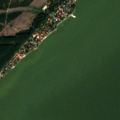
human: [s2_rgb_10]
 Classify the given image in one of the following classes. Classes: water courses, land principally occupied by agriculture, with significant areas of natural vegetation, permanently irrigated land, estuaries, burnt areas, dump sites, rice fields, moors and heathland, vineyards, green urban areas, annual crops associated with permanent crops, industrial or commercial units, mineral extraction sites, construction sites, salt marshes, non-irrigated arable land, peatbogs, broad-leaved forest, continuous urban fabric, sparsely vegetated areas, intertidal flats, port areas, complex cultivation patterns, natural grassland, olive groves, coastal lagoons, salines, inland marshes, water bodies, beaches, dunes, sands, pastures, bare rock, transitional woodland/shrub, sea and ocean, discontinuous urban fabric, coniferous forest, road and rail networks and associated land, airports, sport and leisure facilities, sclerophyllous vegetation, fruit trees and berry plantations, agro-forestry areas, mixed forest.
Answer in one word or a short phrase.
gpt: discontinuous urban fabric, green urban areas, moors and heathland, transitional woodland/shrub, coastal lagoons